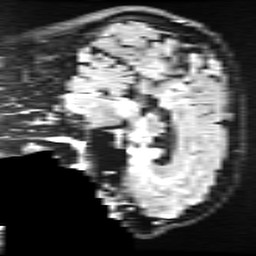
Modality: FLAIR
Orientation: sagittal
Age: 42
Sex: male
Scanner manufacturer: ge
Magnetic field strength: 3 T
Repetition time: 11 s
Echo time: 0.1497 s